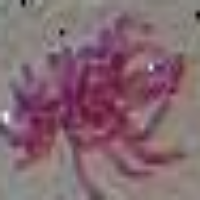
Label: metaphase